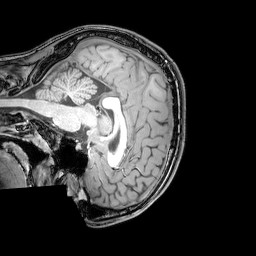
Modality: T1w
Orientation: sagittal
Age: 21
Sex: male
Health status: healthy
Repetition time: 0.081 s
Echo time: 0.037 s